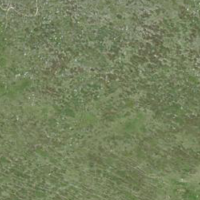
EUNIS habitat code: 26
Species observed at this site:
Jacobaea incana